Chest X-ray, AP view. Patient: 56 years old, sex F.
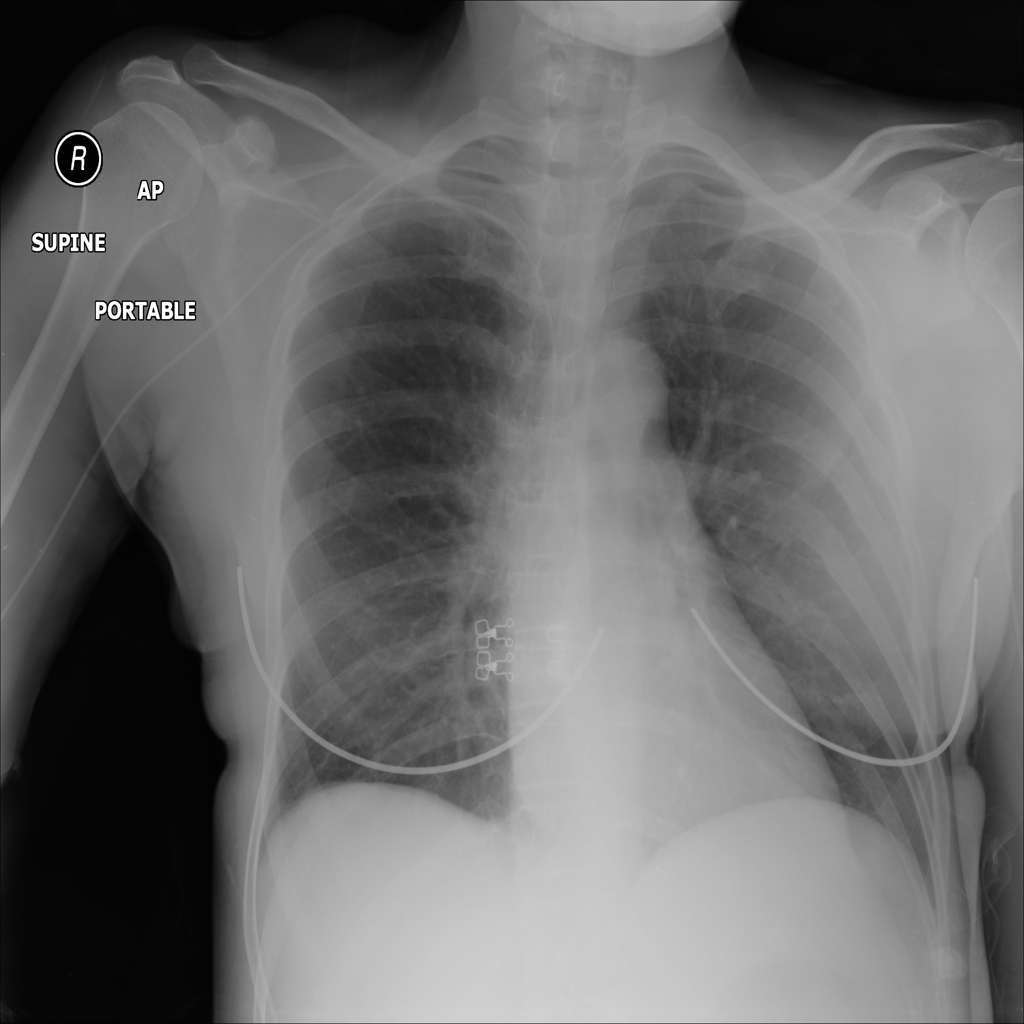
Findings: No Finding